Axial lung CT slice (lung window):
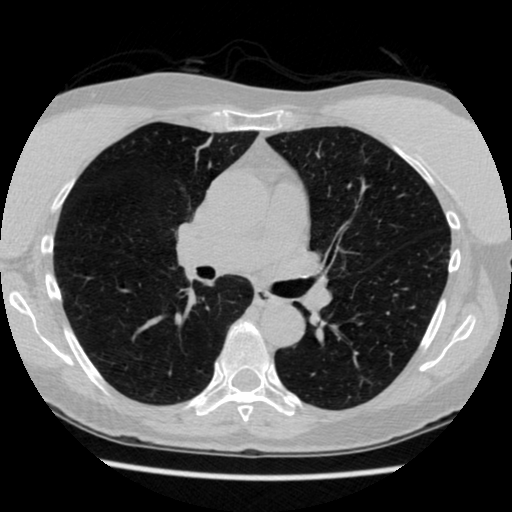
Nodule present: no